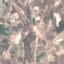
Label: PermanentCrop